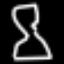
Label: hourglass